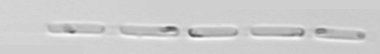
Label: Skeletonema